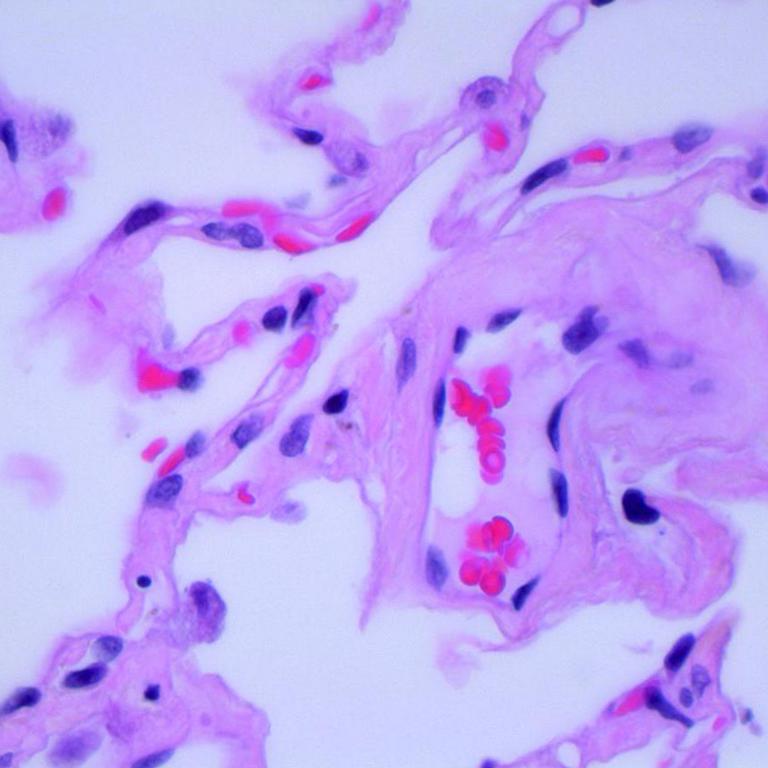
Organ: lung
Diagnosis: benign